Field crop: tomato
Growth stage: 1
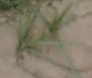
Species: cyperus